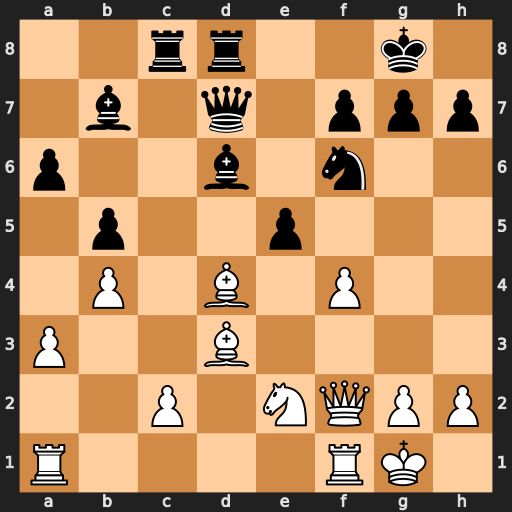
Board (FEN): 2rr2k1/1b1q1ppp/p2b1n2/1p2p3/1P1B1P2/P2B4/2P1NQPP/R4RK1
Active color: w
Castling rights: -
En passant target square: -
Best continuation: fxe5 Bxe5 Bxe5